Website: apple-inc
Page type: payment
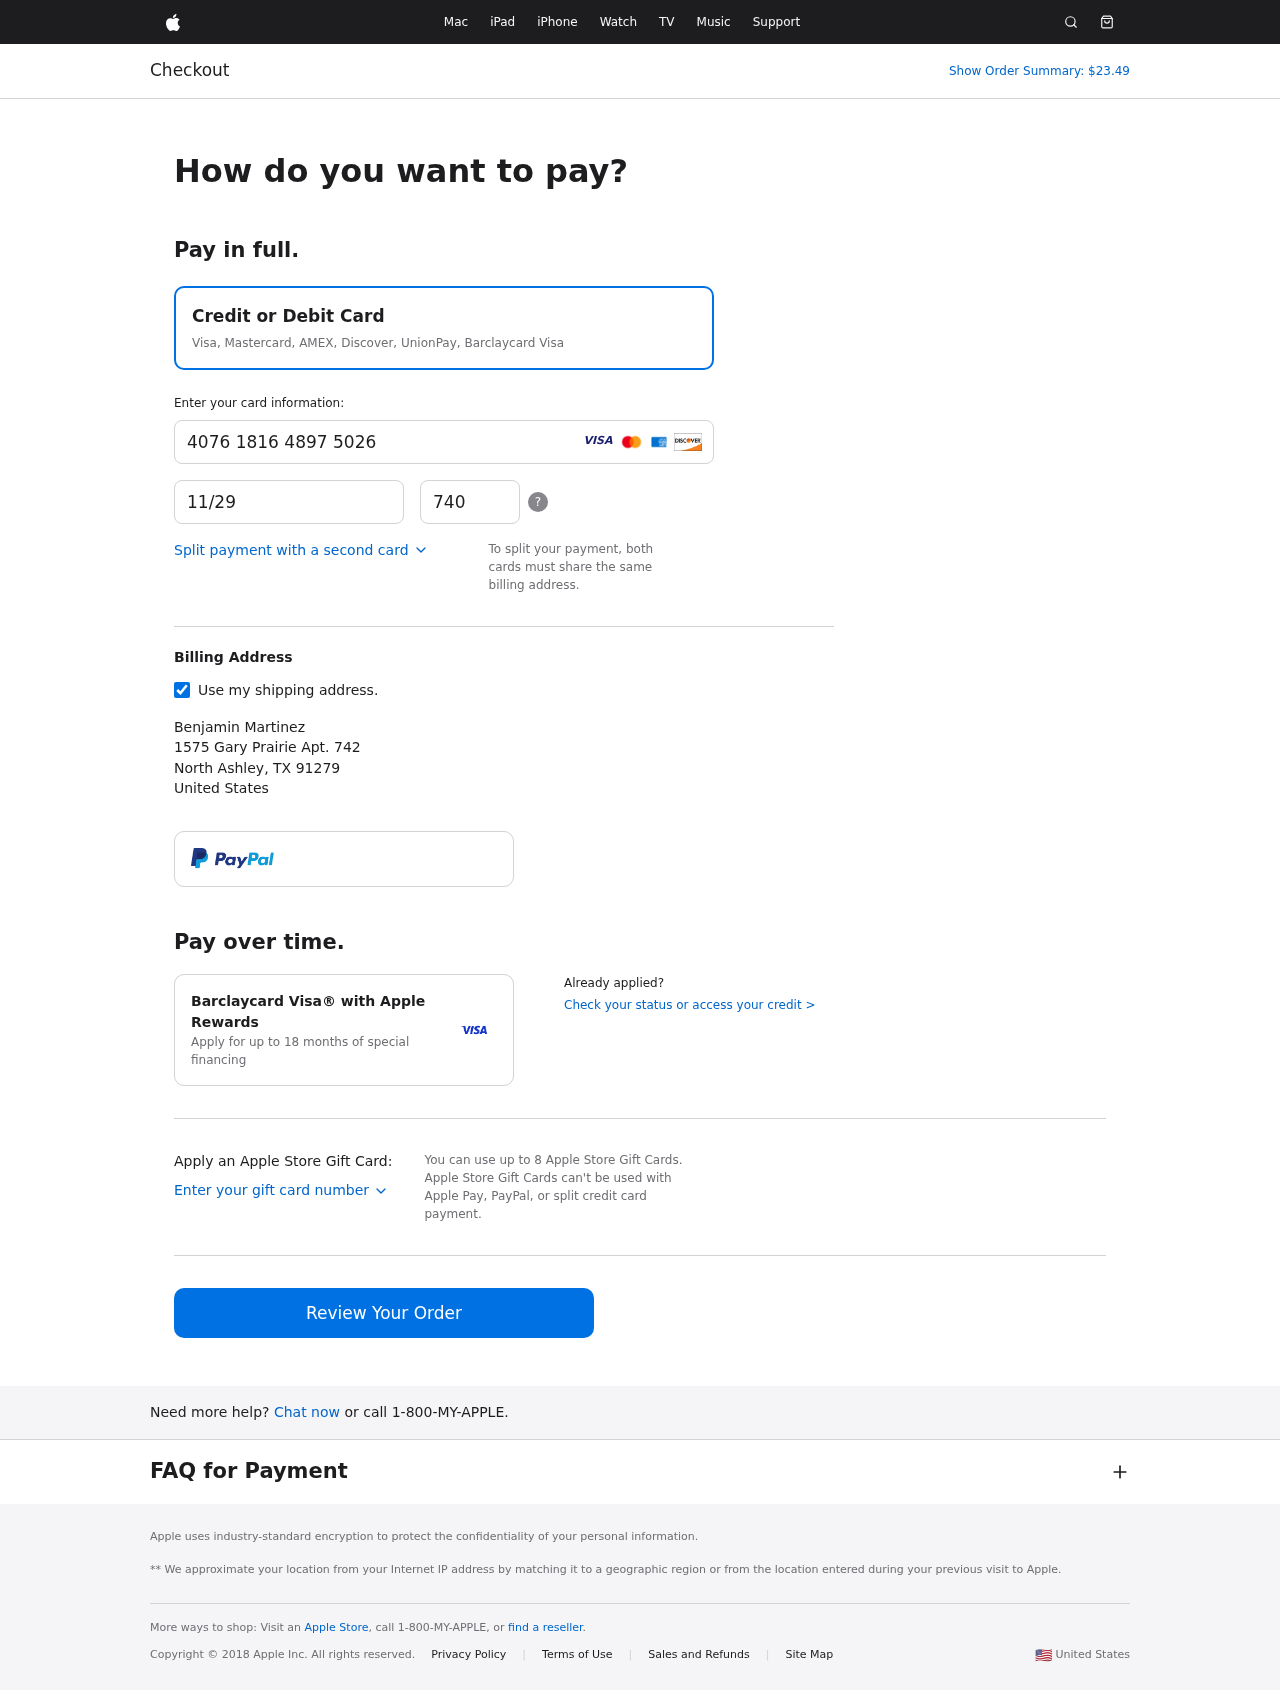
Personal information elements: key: PII_CARD_CVV
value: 740
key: PII_CARD_EXPIRY
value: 11/29
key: PII_CARD_NUMBER
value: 4076 1816 4897 5026
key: PII_CITY
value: North Ashley
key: PII_COUNTRY
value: United States
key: PII_FULLNAME
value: Benjamin Martinez
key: PII_POSTCODE
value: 91279
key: PII_STATE_ABBR
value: TX
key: PII_STREET
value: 1575 Gary Prairie Apt. 742
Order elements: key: ORDER_TOTAL
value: Show Order Summary: $23.49